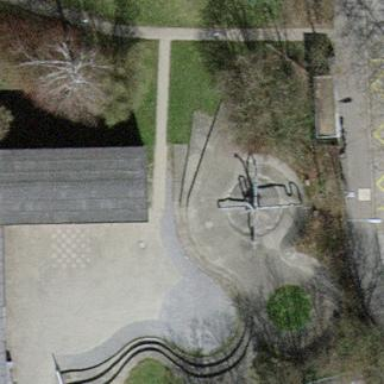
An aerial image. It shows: Lovely park for leisure and relaxation.